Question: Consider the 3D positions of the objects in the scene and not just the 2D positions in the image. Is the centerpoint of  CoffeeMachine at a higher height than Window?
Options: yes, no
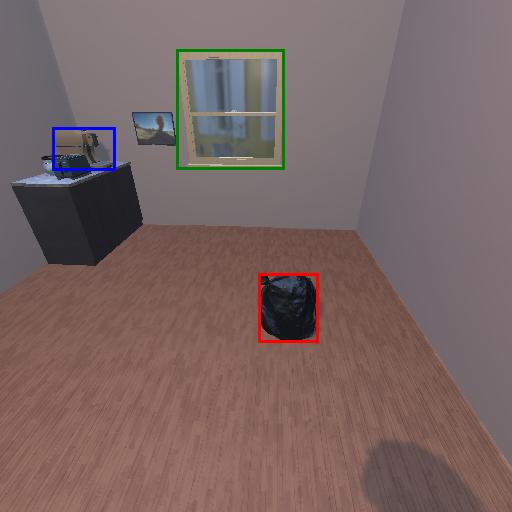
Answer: yes